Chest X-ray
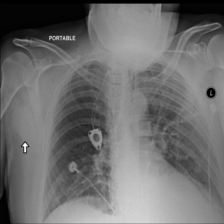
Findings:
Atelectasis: negative
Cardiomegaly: negative
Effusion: negative
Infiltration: positive
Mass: negative
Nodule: negative
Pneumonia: negative
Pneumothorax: negative
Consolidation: negative
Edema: negative
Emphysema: negative
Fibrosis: negative
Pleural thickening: negative
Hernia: negative